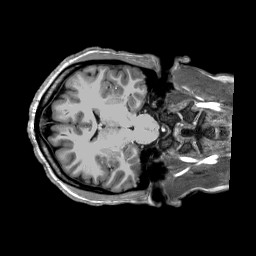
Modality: T1w
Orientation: axial